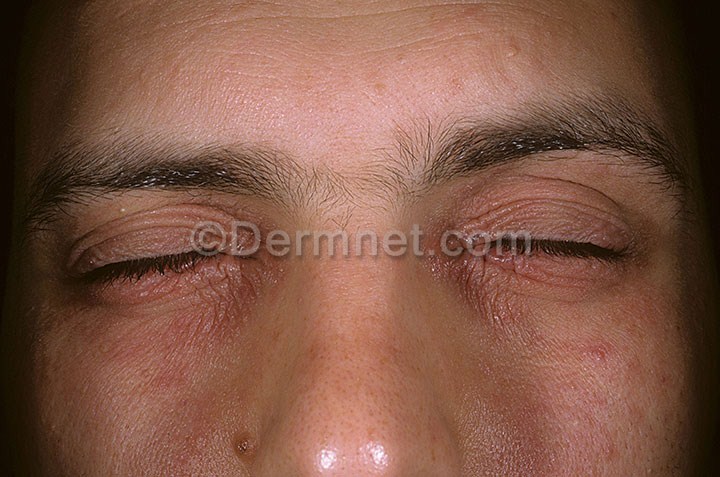
Disease: Poison Ivy Photos and other Contact Dermatitis